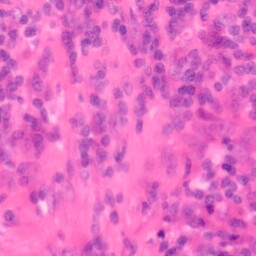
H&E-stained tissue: Colon